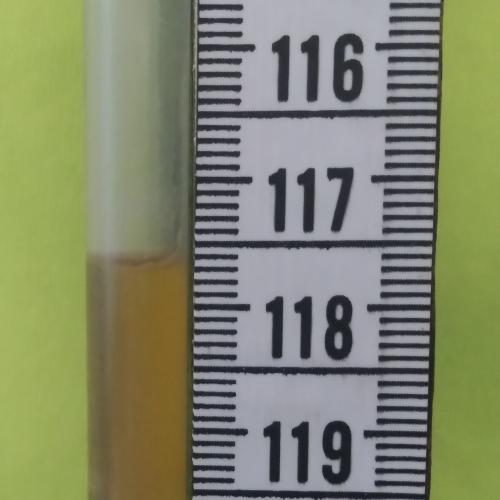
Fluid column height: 117.6 cm